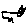
Label: cat